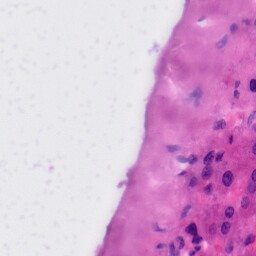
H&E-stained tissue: Liver